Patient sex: M
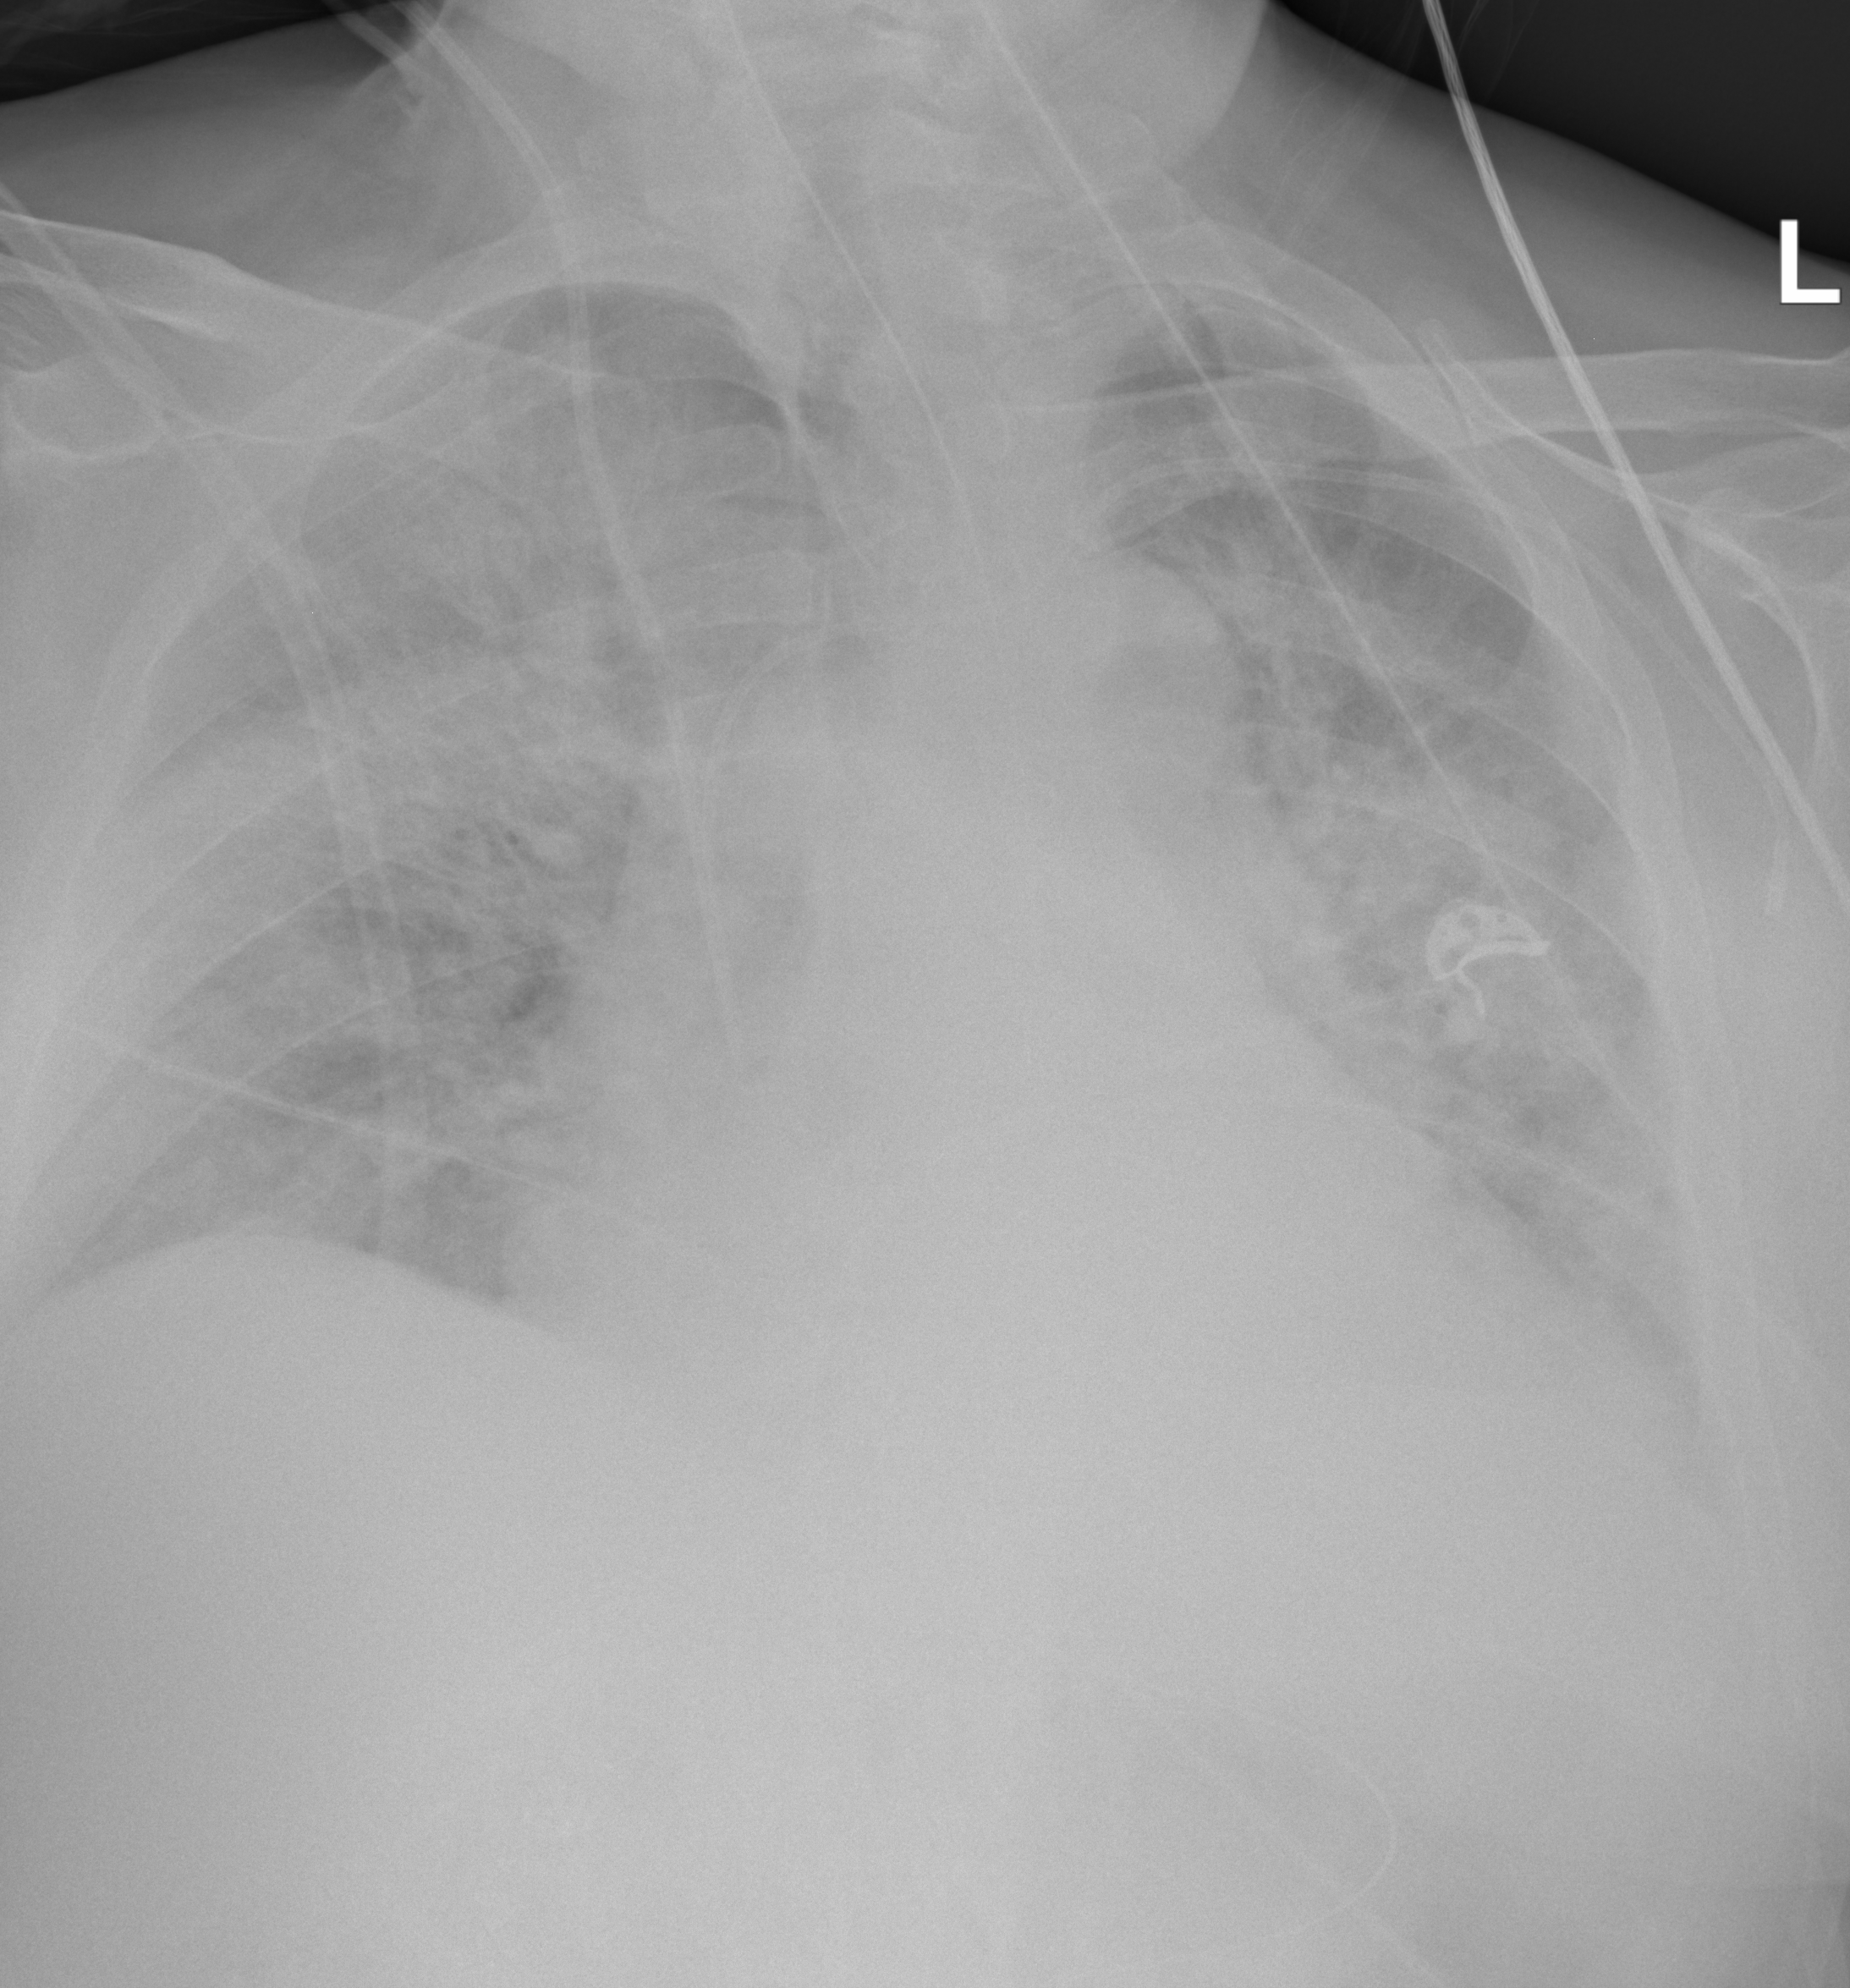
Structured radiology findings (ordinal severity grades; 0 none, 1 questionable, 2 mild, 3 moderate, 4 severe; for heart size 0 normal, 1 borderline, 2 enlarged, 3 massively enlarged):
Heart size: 0
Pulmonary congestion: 2
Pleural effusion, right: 0
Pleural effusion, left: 2
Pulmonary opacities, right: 4
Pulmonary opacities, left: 3
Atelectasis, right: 2
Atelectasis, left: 2